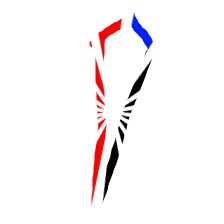
Shape: kite